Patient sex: M
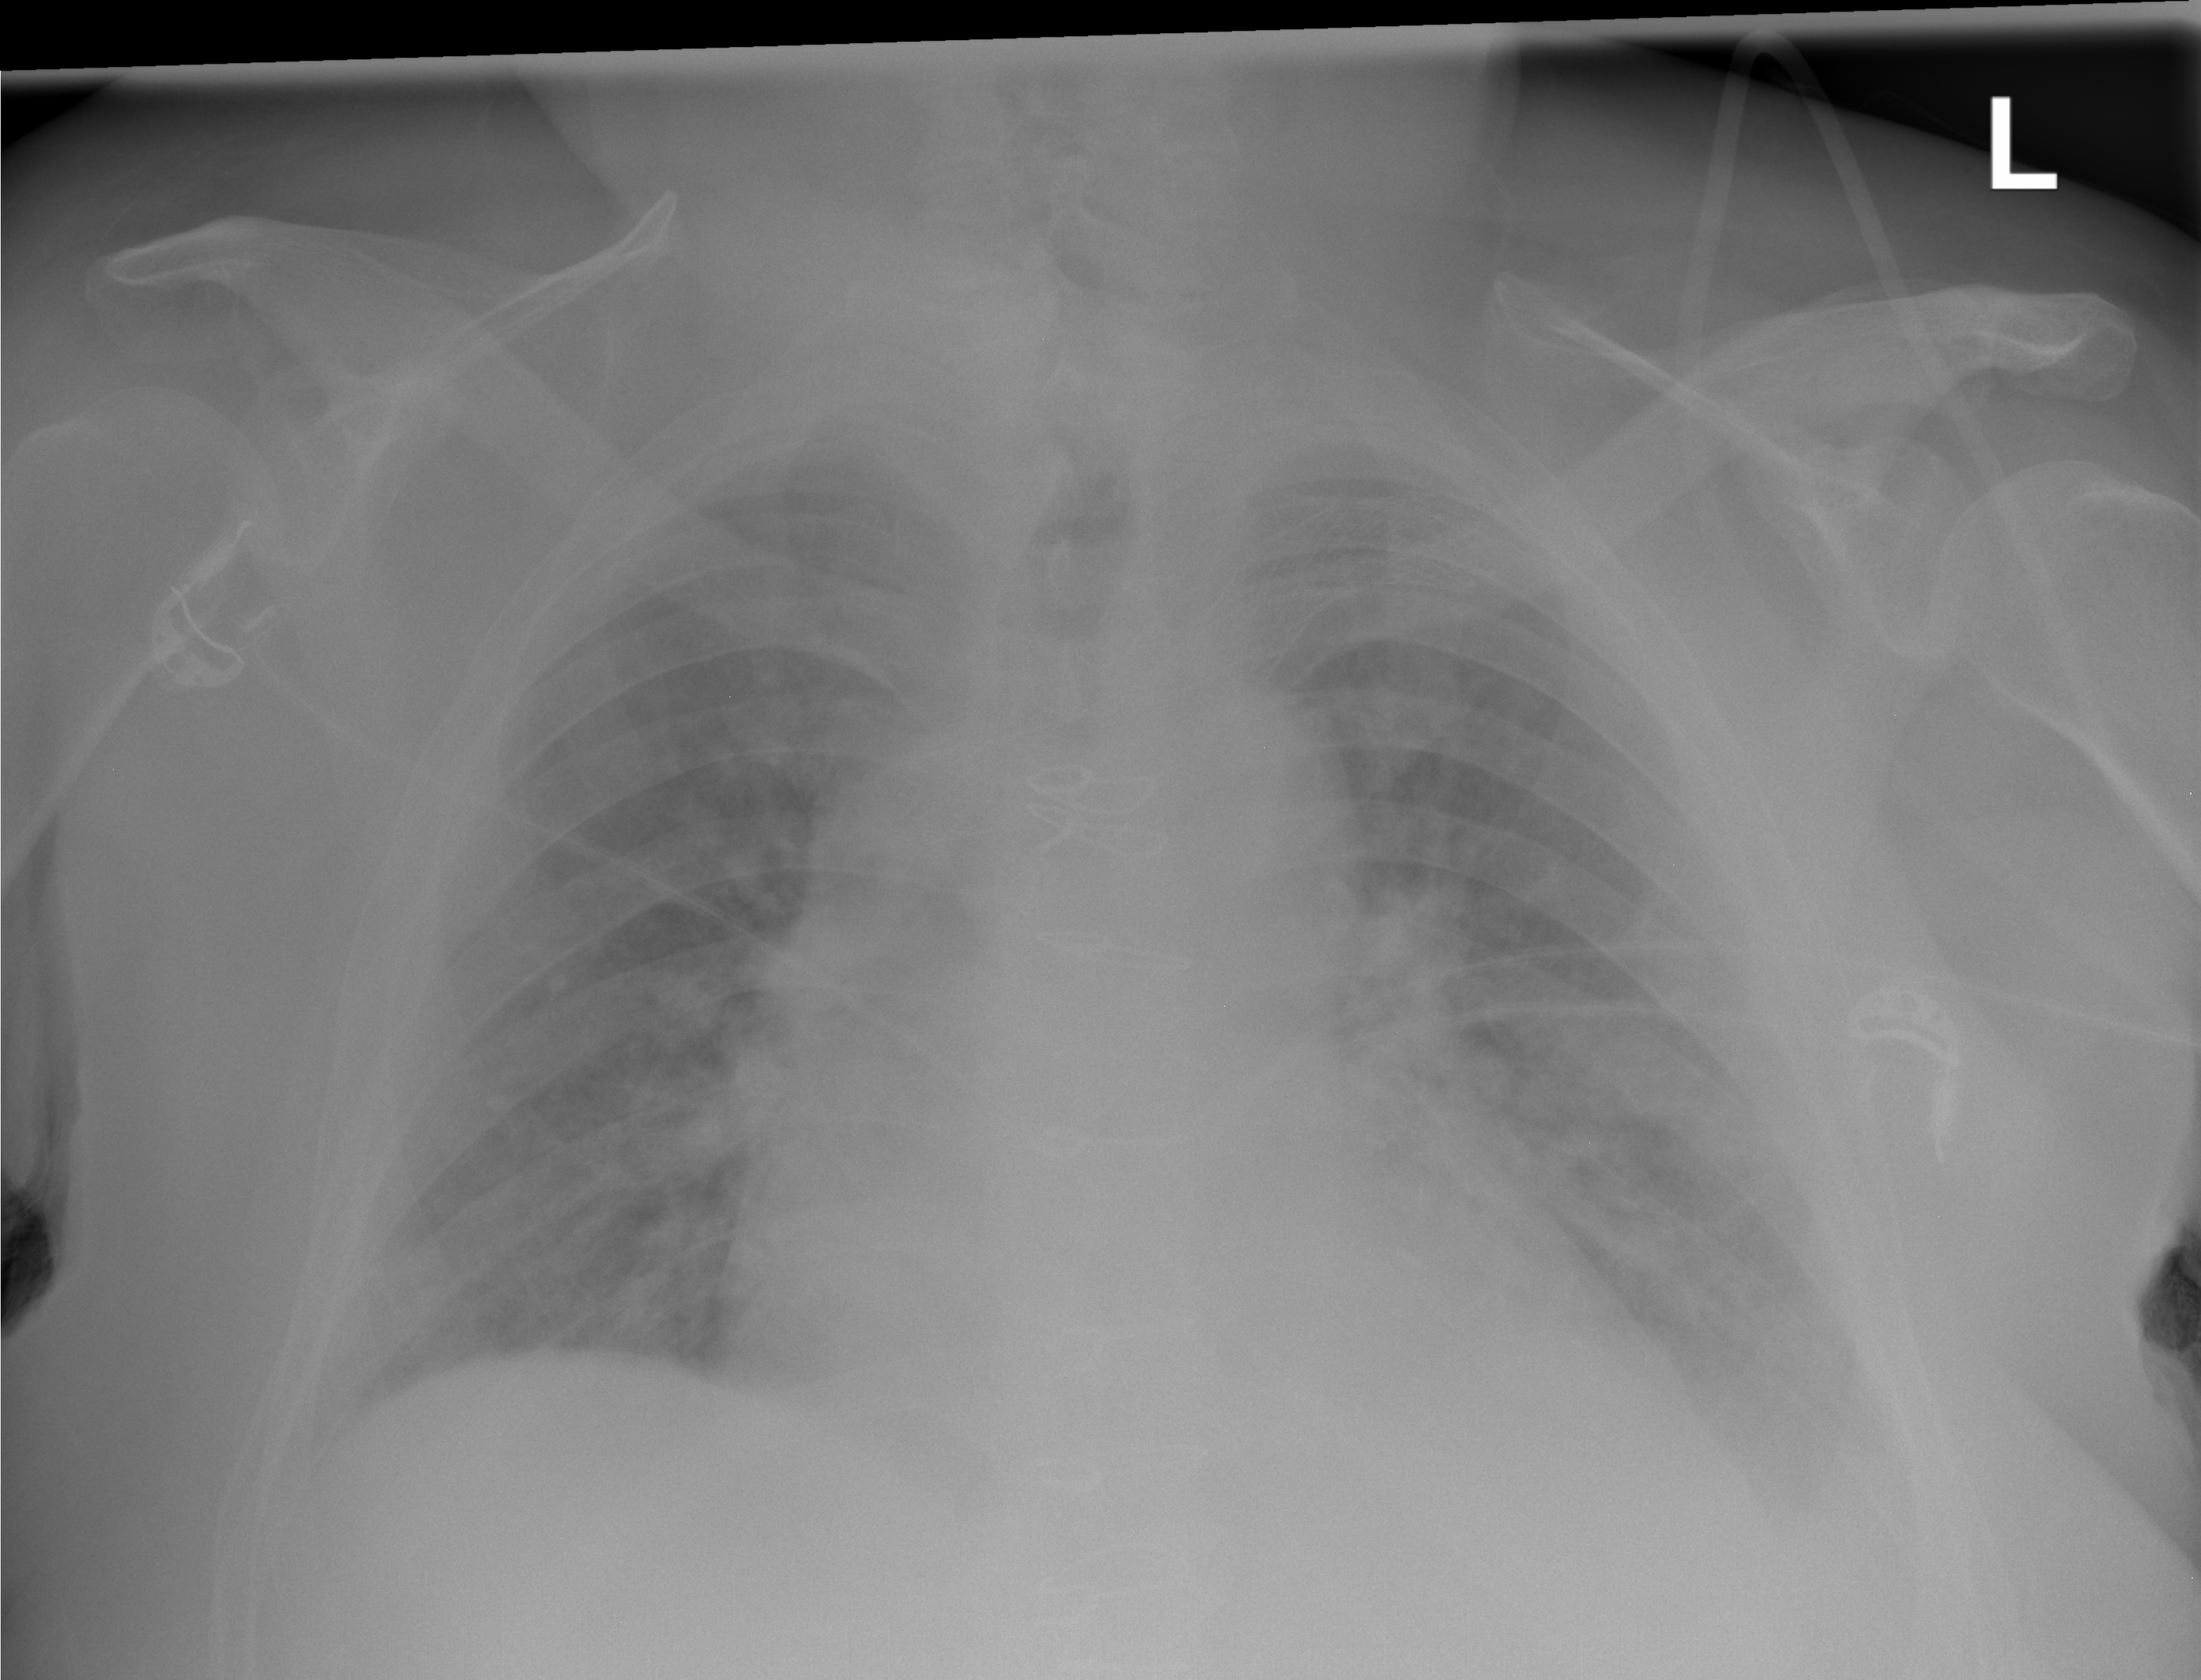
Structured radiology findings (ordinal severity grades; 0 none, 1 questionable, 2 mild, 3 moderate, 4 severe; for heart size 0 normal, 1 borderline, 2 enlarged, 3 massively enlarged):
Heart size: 0
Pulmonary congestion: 2
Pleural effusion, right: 0
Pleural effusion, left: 2
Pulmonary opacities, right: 0
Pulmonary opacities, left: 0
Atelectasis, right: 0
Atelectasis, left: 2